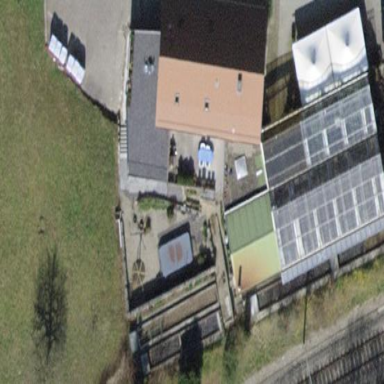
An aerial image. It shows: Detached building with unique double saltbox roof shape.